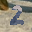
Label: 2